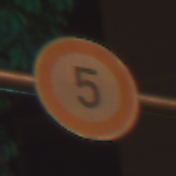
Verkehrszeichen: Geschwindigkeit5
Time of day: Night
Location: Outdoor (Urban)
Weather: PartlyCloudy
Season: NotSpecified
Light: Artificial